Question: I would like to create a UITabbar like below but i don't know what is the logic to do that.

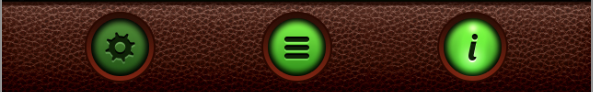
Answer: Here is the large answer:
First of all, you will need to create a UIView subclass to get a view that looks like the bar that you want. It can be composed by a background UIImageView and three buttons.
Then, the best thing would be to create a subclass of the UITabBarController and in its viewDidLoad or at any point where the flow will go through just once, you instantiate one view of type specified at first point. You should place the frame of this view in order to hide the original tabbar of the controller.
This would be the custom bar header file:
'''
@interface CustomBar : UIView
{
}
@property (nonatomic, retain) UIImageView *backgroundView;
@property (nonatomic, retain) NSArray *buttons;
@end
'''
You can easily complete the implementation. You can try to look for how to instantiate it with a nib file to make it easier to design it. In order to test, you can first just set the background color to green or something visible.
Then, this would be the subclass of the UITabBarController class:
'''
@interface CustomTabBarController : UITabBarController
@property (nonatomic, retain) CustomBar *customBar;
@end
@implementation CustomTabBarController
- (void)viewDidLoad
{
[super viewDidLoad];
self.customBar = [[[CustomBar alloc] initWithFrame:[self.tabBar frame]] autorelease];
[self.view addSubview:self.customBar];
}
@end
'''
Please, remember to implement the dealloc if you are not using ARC.
The thing I am not sorting out here is how to create the communication between the buttons from the custombar and the tabbarcontroller. This should be solved by delegates. If you need help with that, I will complete that too.
Good luck!